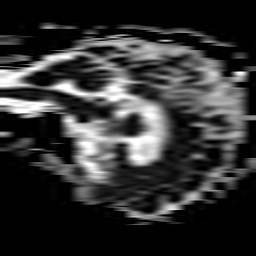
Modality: ADC
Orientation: sagittal
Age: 35
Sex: male
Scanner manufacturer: philips
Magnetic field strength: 3 T
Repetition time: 3.074 s
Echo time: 0.076 s